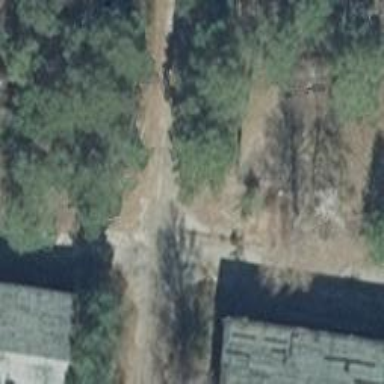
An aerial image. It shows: Service road with concrete surface.